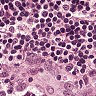
Metastatic tissue present: yes